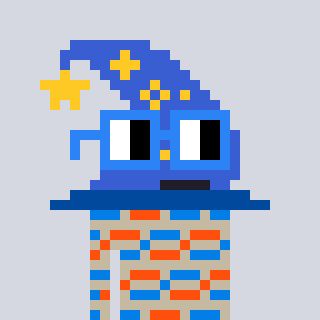
a pixel art character with square blue glasses, a wizard hat-shaped head and a bege-colored body on a cool background